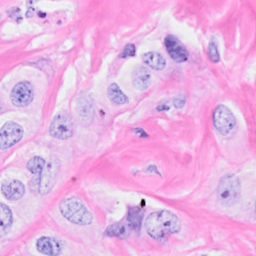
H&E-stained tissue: Breast